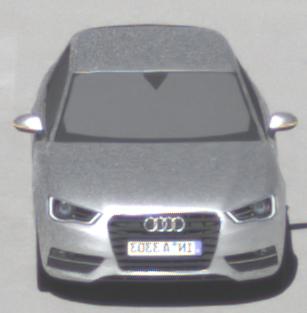
Make: Audi
Model: A3 1.2 TFSI
Detailed model: A3 (8V)
Model produced from: 2013/02
Model produced until: 2014/05
Doors: 3
Color: white
Road condition: dry road
Daytime: morning or afternoon
Contrast: high contrast